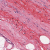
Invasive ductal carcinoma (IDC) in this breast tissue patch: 0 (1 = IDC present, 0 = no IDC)